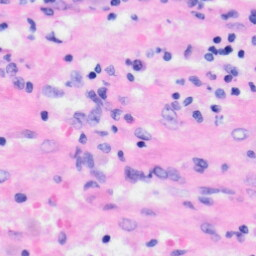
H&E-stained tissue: Liver